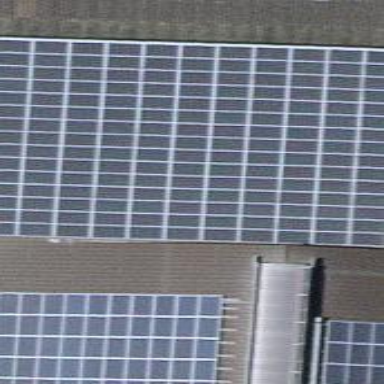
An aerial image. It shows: Solar power generator using photovoltaic method with solar photovoltaic panel types.